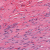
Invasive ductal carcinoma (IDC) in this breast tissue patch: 0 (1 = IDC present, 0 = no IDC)